Question: I have to integrate some c code with my Android app. I did some R&D and came to know that I can do this through (Native Development Kit).
I downloaded and read some article and watched videos to Configure NDK but Android node in does not show node to set NDK reference.
Am I missing some step or any other problem... please help
see my preference Window.

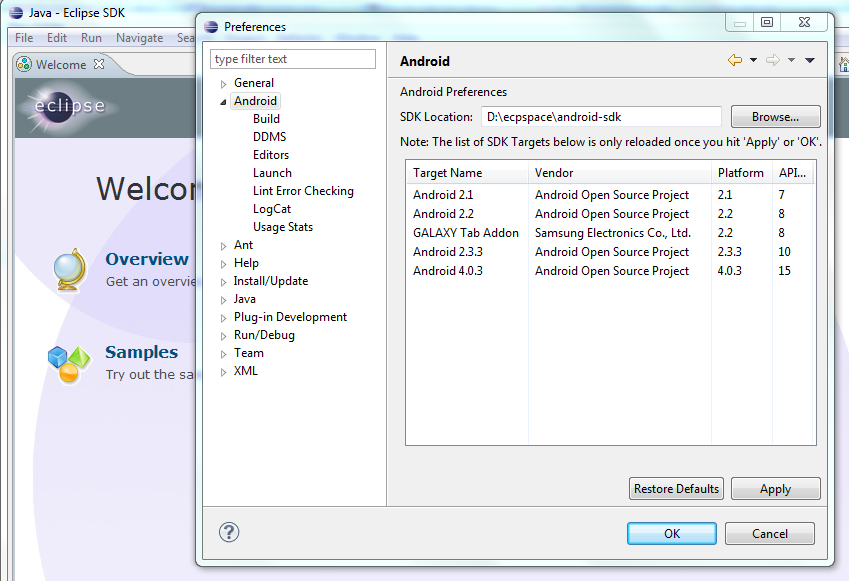
Answer: I followed <URL> but when I installed the Sequoya packages it didn't work --no new options appeared on the Preferences or contextual menu.
I work over Ubuntu 10.10 so I tried adding these lines to .bashrc
'''
# Android definitions
export PATH=$PATH:$HOME/android-ndk-r7c
export ANDROID_NDK_ROOT=$HOME/android-ndk-r7c
export NDK=$HOME/android-ndk-r7c
'''
I re-started Eclipse and reinstalled the Sequoyah packages on Eclipse once again --which I never uninstalled, so that was a little bit weird. But it worked.
Perhaps if you have Windows you can try adding those as Enviroment Variables.